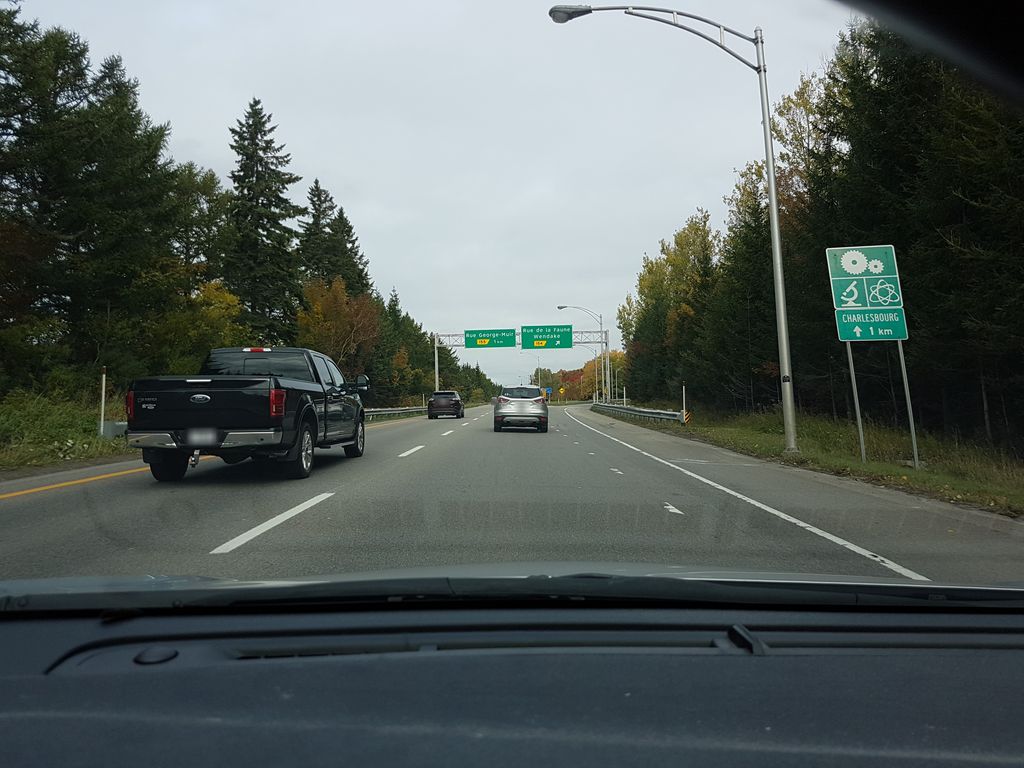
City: quebec_city